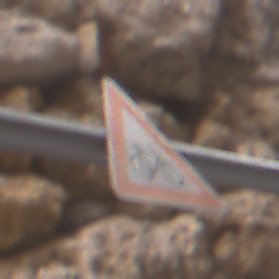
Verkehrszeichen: RadverkehrLinks
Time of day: Midday
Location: Outdoor (Urban)
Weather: PartlyCloudy
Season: NotSpecified
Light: Natural